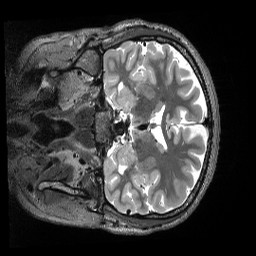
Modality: T2w
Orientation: coronal
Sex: male
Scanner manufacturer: siemens
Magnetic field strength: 3 T
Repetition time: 3.2 s
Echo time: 0.563 s